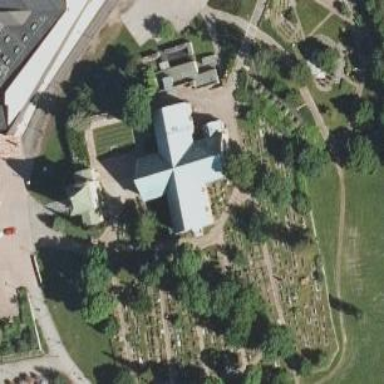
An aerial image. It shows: Gabled roof church which is used as place of worship.